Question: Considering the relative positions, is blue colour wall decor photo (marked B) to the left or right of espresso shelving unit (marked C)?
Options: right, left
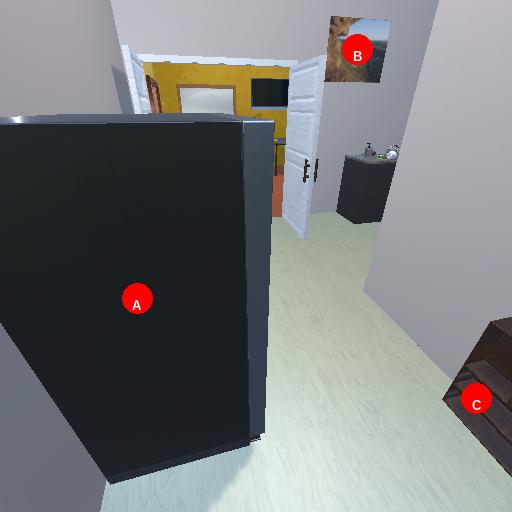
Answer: right